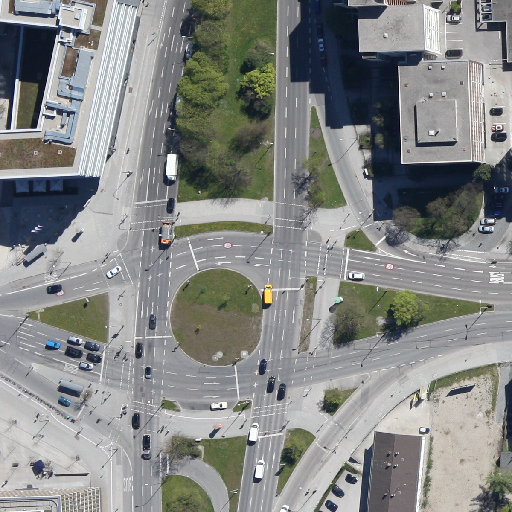
Referring expression: road marking